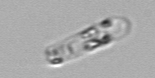
Label: Dactyliosolen_fragilissimus